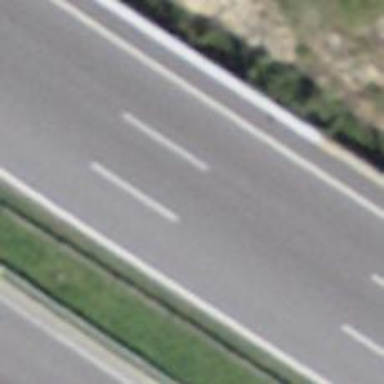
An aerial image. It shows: Asphalt motorway.